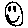
Label: smiley face